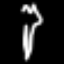
Label: fork